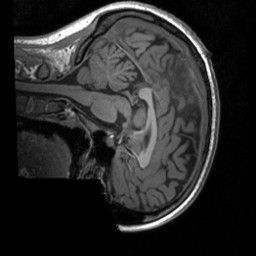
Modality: T1w
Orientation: sagittal
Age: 23
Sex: female
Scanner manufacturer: siemens
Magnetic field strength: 3 T
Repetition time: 1.9 s
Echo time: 0.00226 s